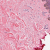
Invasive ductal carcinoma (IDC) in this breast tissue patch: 0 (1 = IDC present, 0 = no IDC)